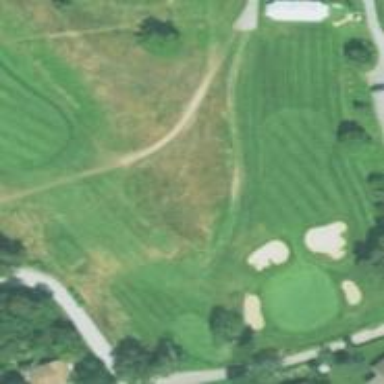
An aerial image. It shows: Path for both road and golf.